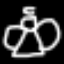
Label: angel